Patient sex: M
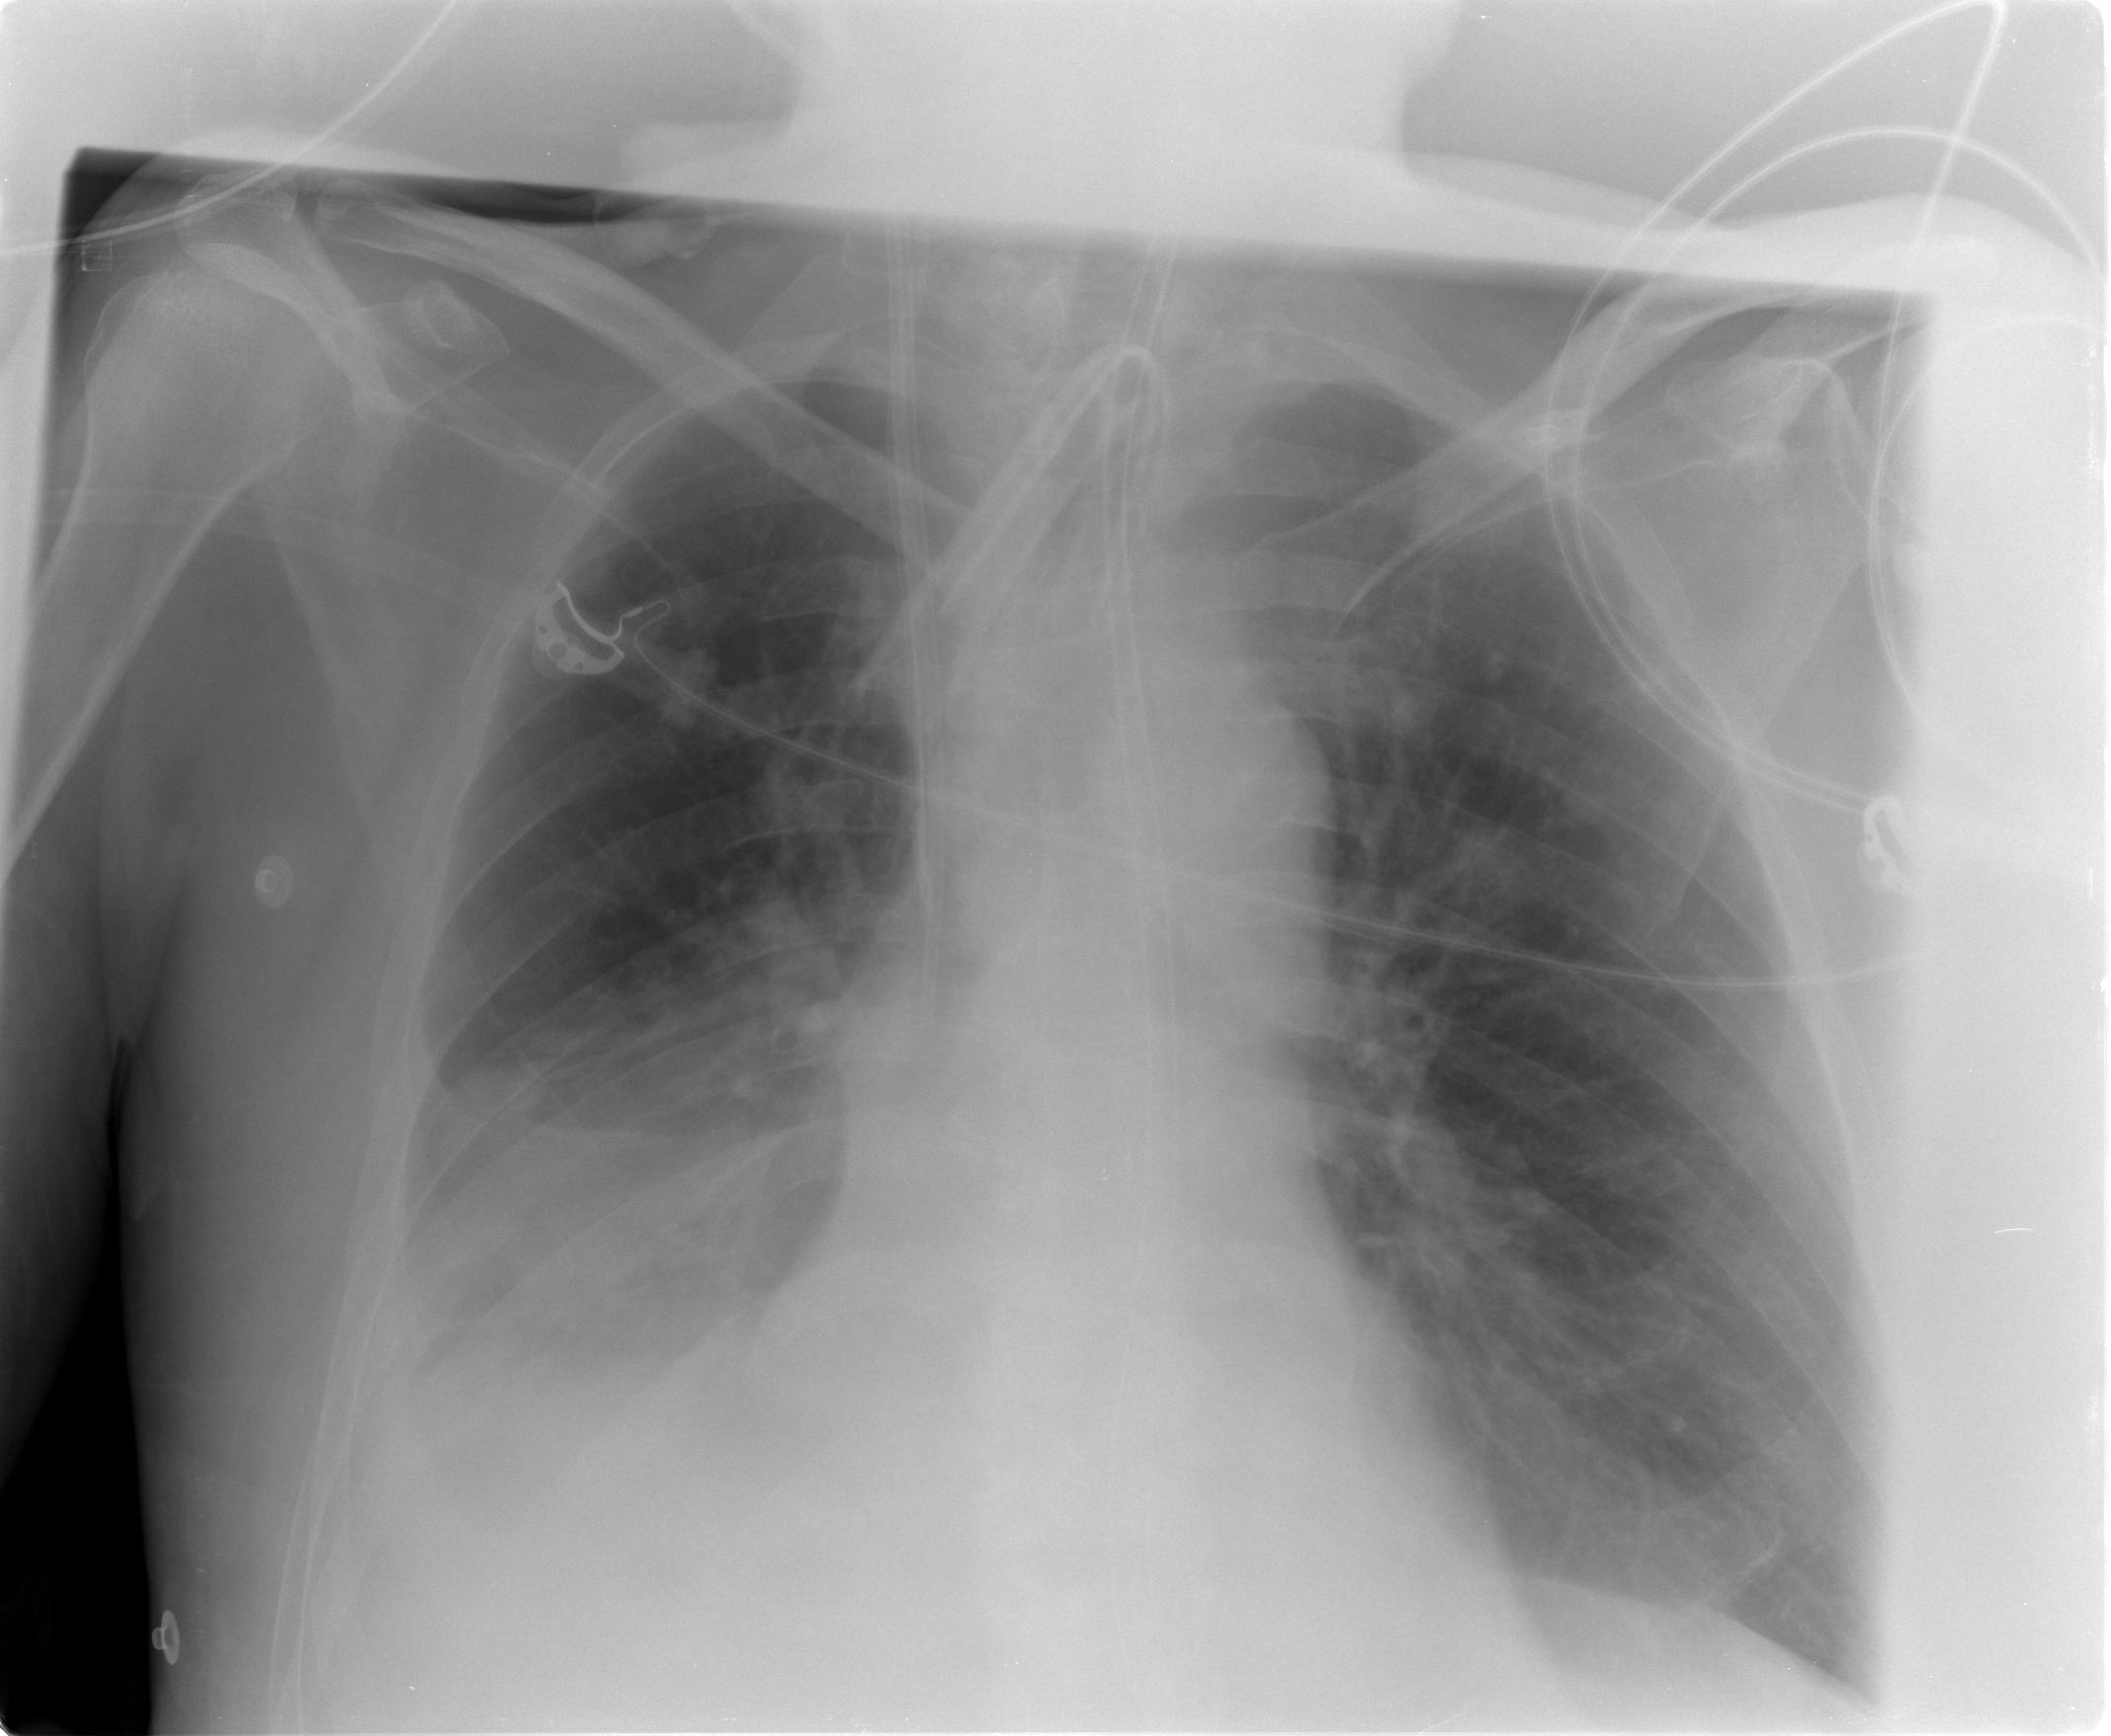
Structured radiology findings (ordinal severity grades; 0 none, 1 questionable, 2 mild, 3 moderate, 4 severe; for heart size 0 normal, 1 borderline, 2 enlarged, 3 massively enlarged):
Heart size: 0
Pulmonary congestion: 1
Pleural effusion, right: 3
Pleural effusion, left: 0
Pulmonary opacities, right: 2
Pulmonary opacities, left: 0
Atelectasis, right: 3
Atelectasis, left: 2